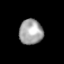
Tissue: lung
Cell type: T cells
Senescence score: 0.232
Nuclear area (px): 585
Mean DAPI intensity: 163.138